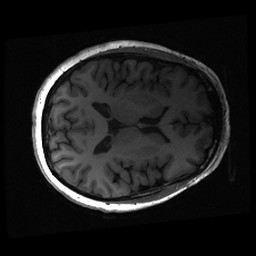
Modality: T1w
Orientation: axial
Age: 57
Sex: female